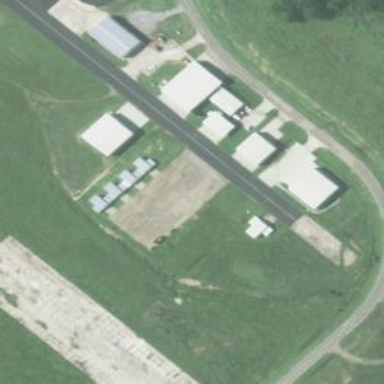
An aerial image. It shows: Image of taxiway at airport.